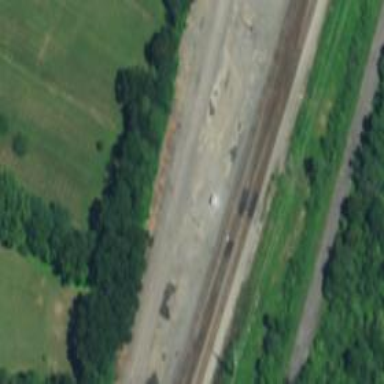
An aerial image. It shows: Railway track.